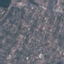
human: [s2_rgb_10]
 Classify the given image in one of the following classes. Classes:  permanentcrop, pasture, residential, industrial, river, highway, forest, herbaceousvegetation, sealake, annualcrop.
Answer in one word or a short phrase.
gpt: Residential